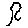
Label: tree